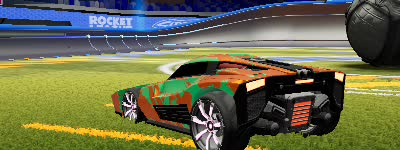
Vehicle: breakout